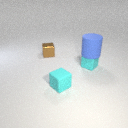
small brown metal cube behind small cyan rubber cube